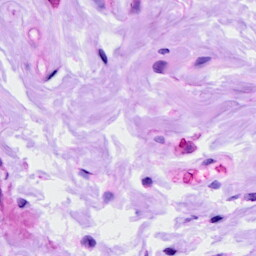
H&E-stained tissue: Ovarian